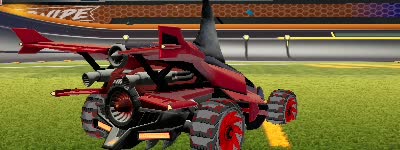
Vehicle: aftershock